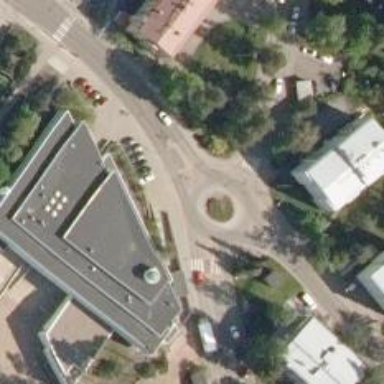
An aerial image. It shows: Tertiary road with asphalt surface leading to roundabout junction.